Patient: sex F, age 53
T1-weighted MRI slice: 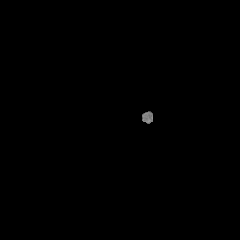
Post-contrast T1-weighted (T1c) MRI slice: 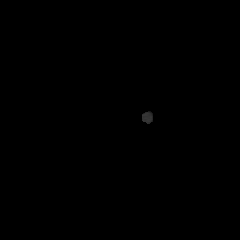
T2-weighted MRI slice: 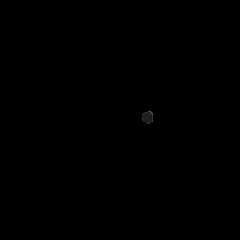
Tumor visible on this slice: no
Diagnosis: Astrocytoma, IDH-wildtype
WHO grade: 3